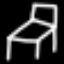
Label: bed